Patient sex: M
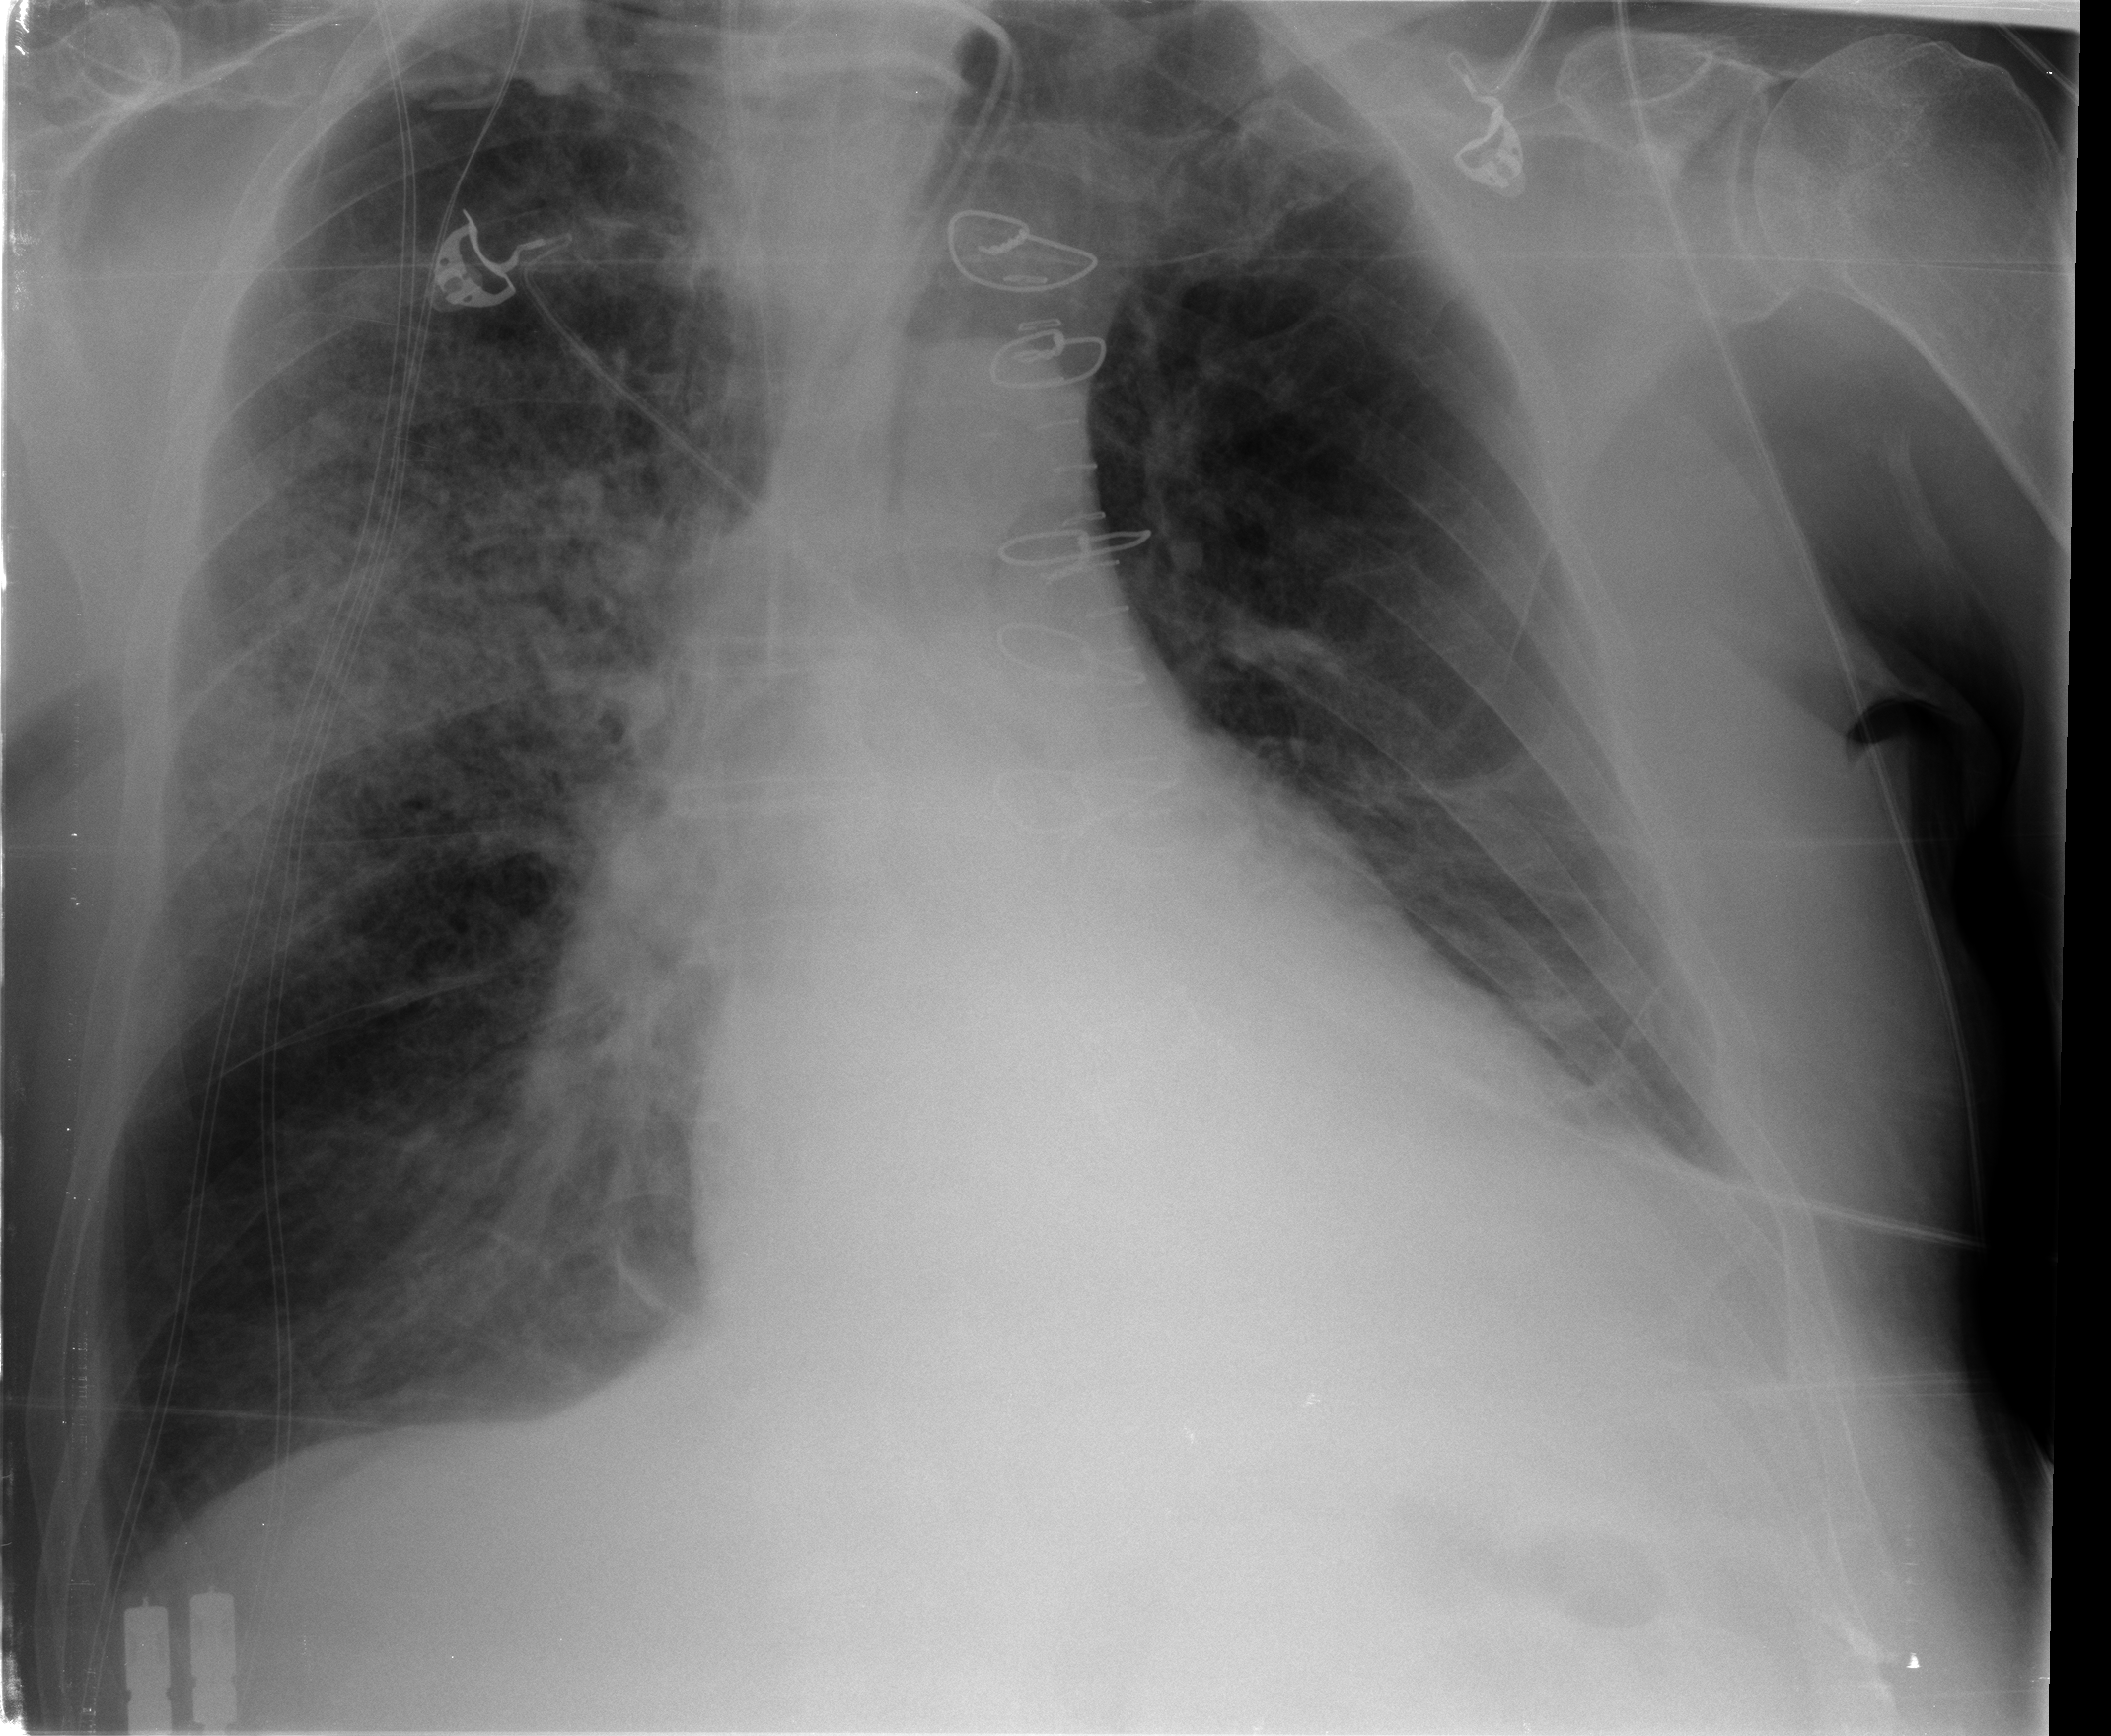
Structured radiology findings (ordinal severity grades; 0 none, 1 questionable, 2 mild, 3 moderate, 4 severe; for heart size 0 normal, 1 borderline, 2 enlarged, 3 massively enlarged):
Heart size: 1
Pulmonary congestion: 2
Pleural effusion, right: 0
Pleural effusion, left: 2
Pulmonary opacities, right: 3
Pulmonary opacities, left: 1
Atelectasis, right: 2
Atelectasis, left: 2